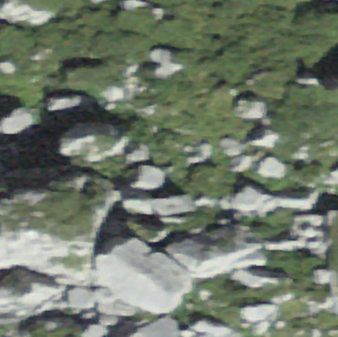
Label: bouldering_area